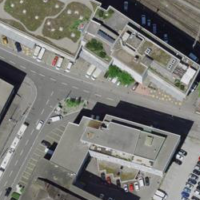
EUNIS habitat code: 57
Species observed at this site:
Sambucus nigra